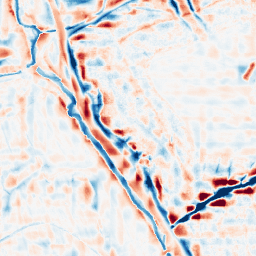
Category: wavelet
Decomposition family: wavelet_reverse_biorthogonal
Decomposition parameters: wavelet: rbio1.3
level: 4
Upsampling method: quintic
Upsampling parameters: scale: 4
Upsampling scale: 4